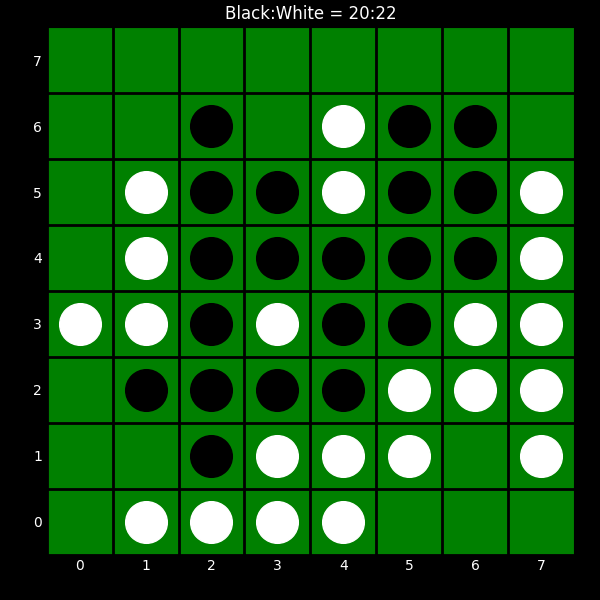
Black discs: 20
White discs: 22